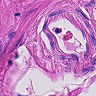
Metastatic tissue present: no